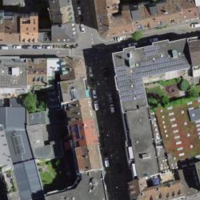
EUNIS habitat code: 54
Species observed at this site:
Episyrphus balteatus